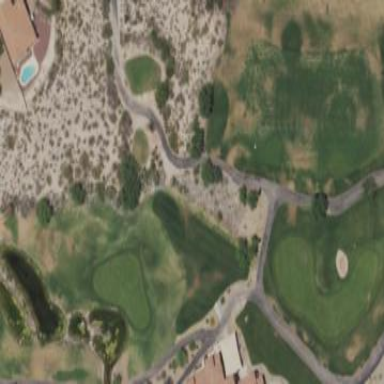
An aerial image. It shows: Grassy area designated as driving range for golf.